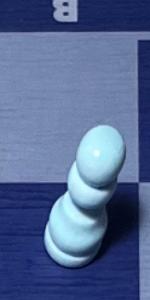
Label: Pawn_White